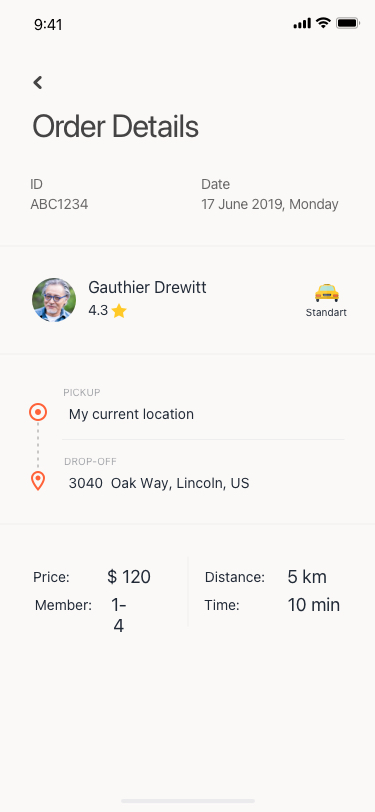
Text in this UI design:
ID
ABC1234
Gauthier Drewitt
Standart
4.3
Date
17 June 2019, Monday
PICKUP
My current location
DROP-OFF
3040  Oak Way, Lincoln, US
$ 120
Price:
1-4
Member:
5 km
Distance:
10 min
Time: